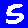
Digit: 5